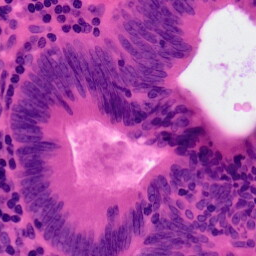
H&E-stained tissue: Colon